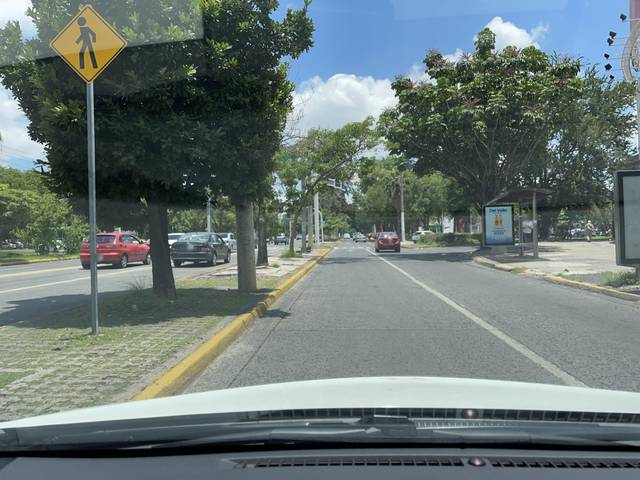
Region: Mexico
Coordinates: 20.706, -103.347